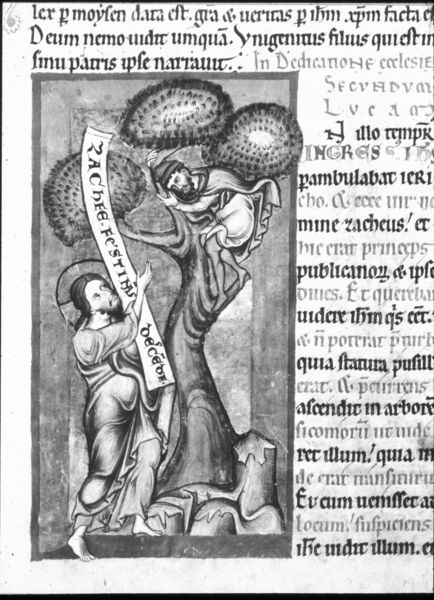
Titel: Evangelistar
Institution: Brandenburg, Domarchiv
Schlagwörter: baum, gott, hand, mann, umhang, weiß, grau, männer, schwarz, zeichnung, bart, mütze, bibel, bild, ast, baumstamm, stamm, busch, gewand, stoff, krone, schrift, banner, detail, sitzt, schriftzeichen, baumkrone, foto, oben, buch, barfuß, druck, seite, illustration, schwarzweiß, text, buchstabe, buchseite, heiligenschein, christus, jesus, mittelalter, heiliger, heilige, heilig, stumpf, fraktur, klettern, handschrift, ingres, banderole, latein, schriftband, glorie, buchmalerei, blatter, renaisance, handmalerei, nemo, zacharias, zacharias#, zachäus, deum, schwarz wei´, fbusch, bauemwipfel